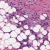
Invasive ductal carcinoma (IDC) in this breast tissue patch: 1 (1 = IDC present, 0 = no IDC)